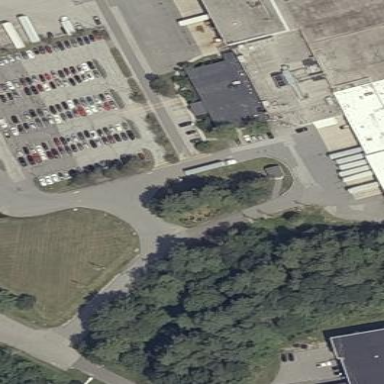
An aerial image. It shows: Parking area.